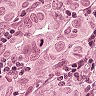
Metastatic tissue present: yes